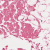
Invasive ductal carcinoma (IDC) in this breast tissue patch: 0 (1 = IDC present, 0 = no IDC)